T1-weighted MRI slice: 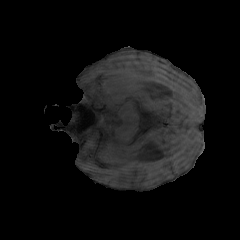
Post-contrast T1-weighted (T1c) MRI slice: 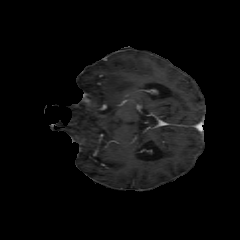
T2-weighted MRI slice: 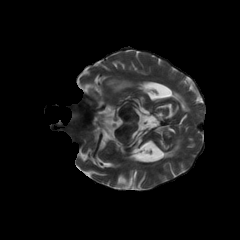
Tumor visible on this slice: yes